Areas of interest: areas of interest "Spring Glow Coconut Kingdom"
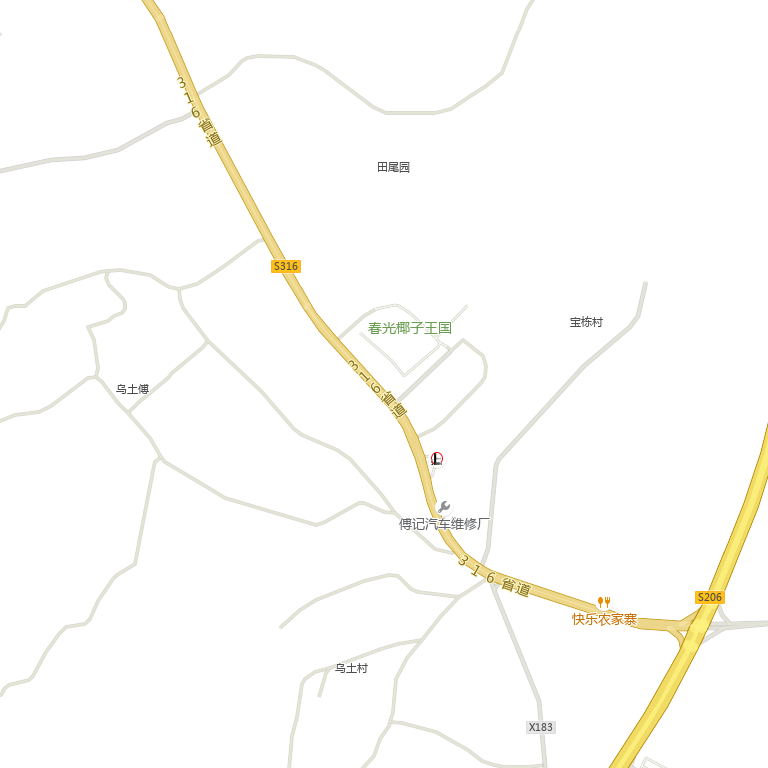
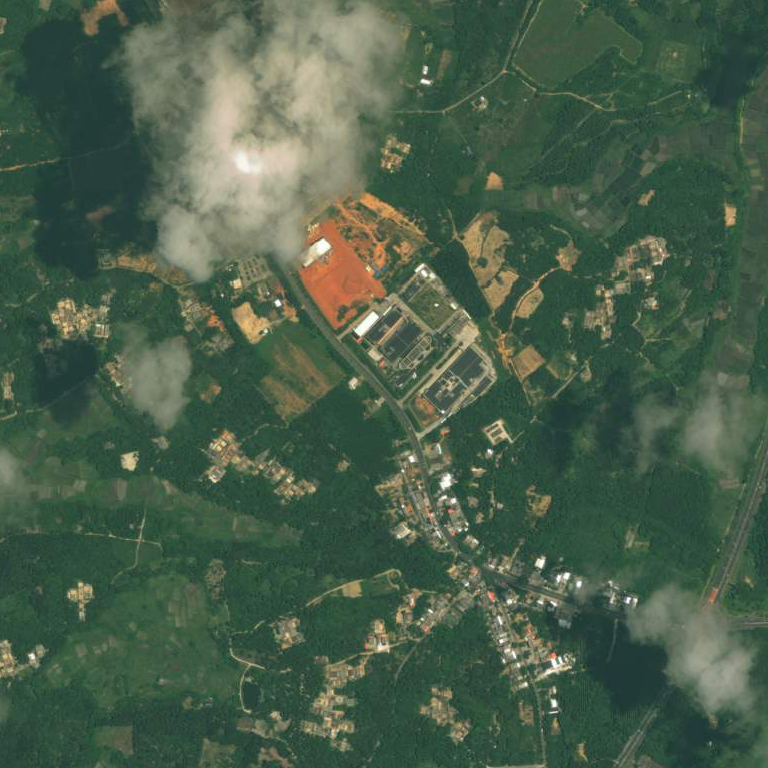